Field crop: tomato
Growth stage: 1
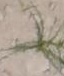
Species: cyperus